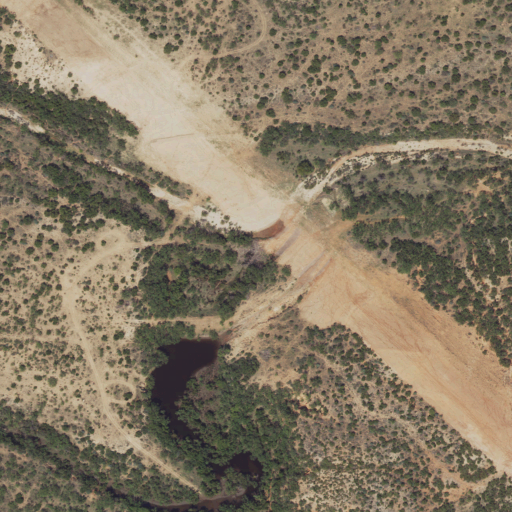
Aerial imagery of valley in Texas named Natural Well Draw containing shrub, grassland, and evergreen forest